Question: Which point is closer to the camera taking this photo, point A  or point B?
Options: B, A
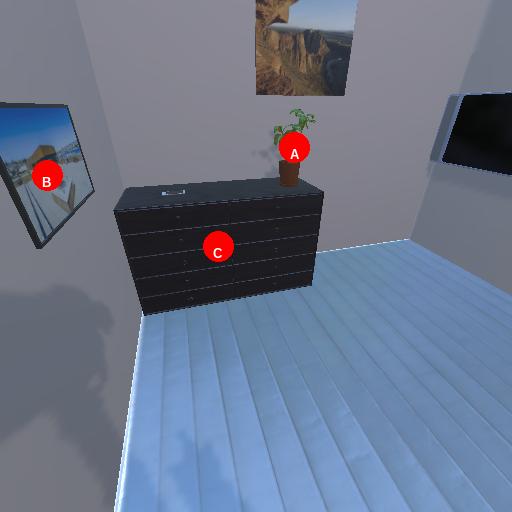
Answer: B